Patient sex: F
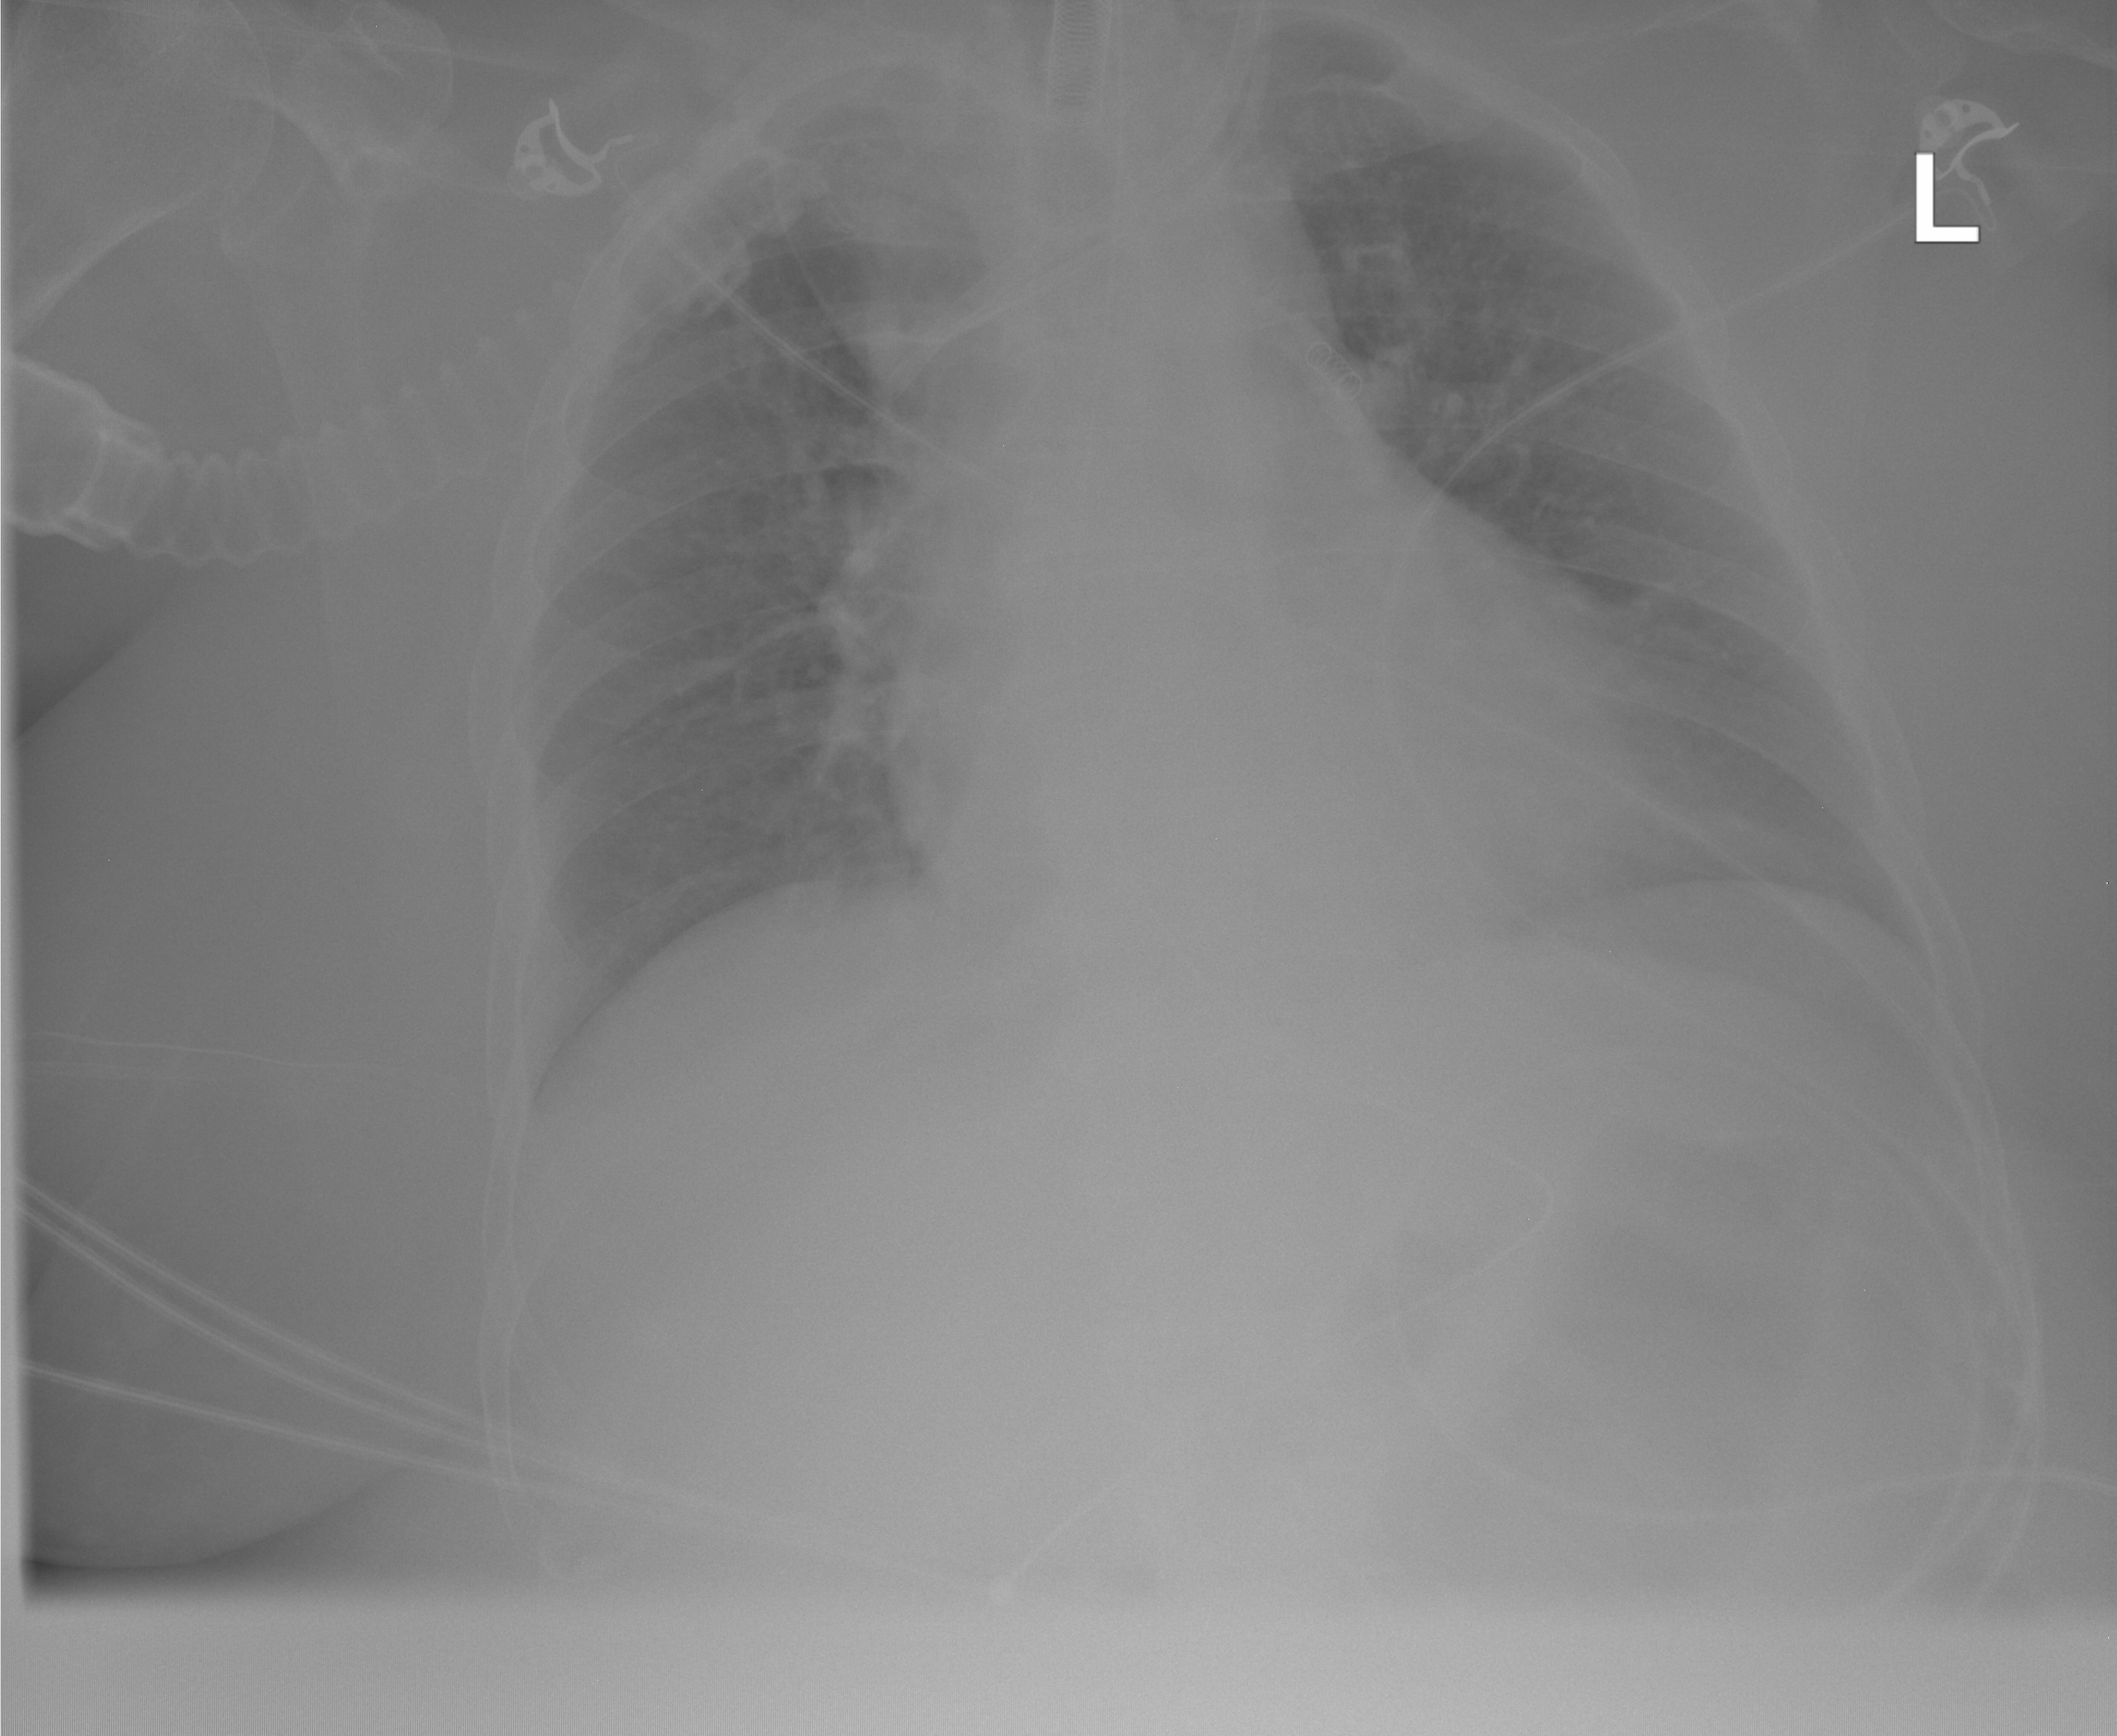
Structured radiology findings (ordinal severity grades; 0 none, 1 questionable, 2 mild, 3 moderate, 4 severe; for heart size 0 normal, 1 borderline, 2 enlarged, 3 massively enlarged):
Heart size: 2
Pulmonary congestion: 0
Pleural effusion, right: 0
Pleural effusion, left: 0
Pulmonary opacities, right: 0
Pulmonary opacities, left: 1
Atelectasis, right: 0
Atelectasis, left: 0